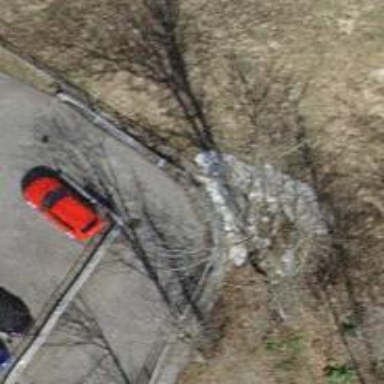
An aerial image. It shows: Driveway leading to service road.